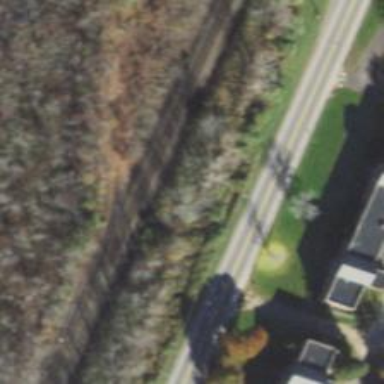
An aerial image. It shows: Railway track.